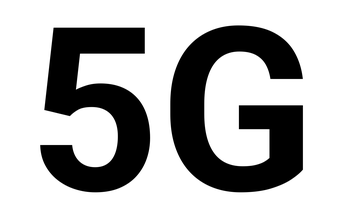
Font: Roboto_Bold